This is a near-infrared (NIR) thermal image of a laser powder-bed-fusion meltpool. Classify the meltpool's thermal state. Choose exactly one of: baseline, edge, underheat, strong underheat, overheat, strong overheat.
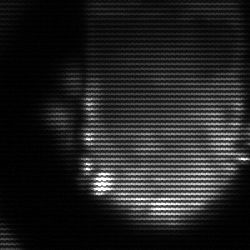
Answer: baseline